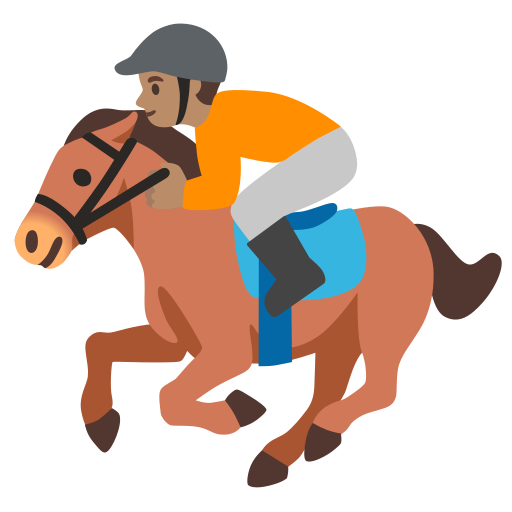
Emoji: 🏇🏽